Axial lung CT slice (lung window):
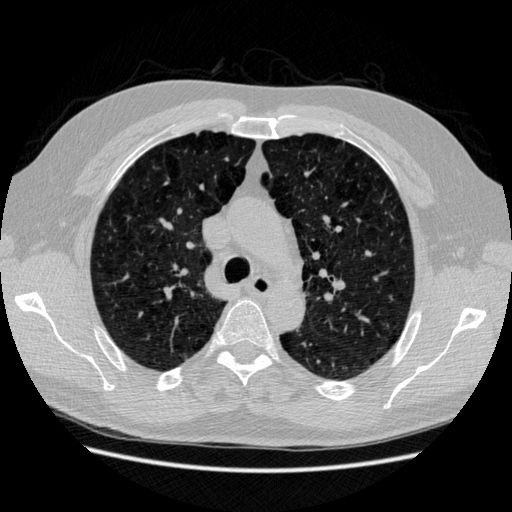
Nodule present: no